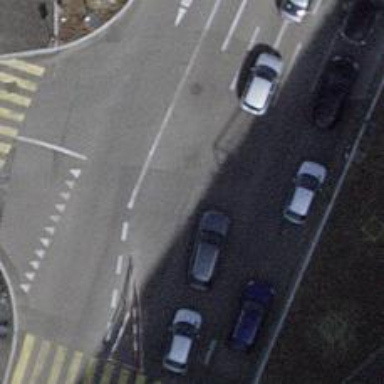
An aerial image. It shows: Road with traffic signals.